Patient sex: M
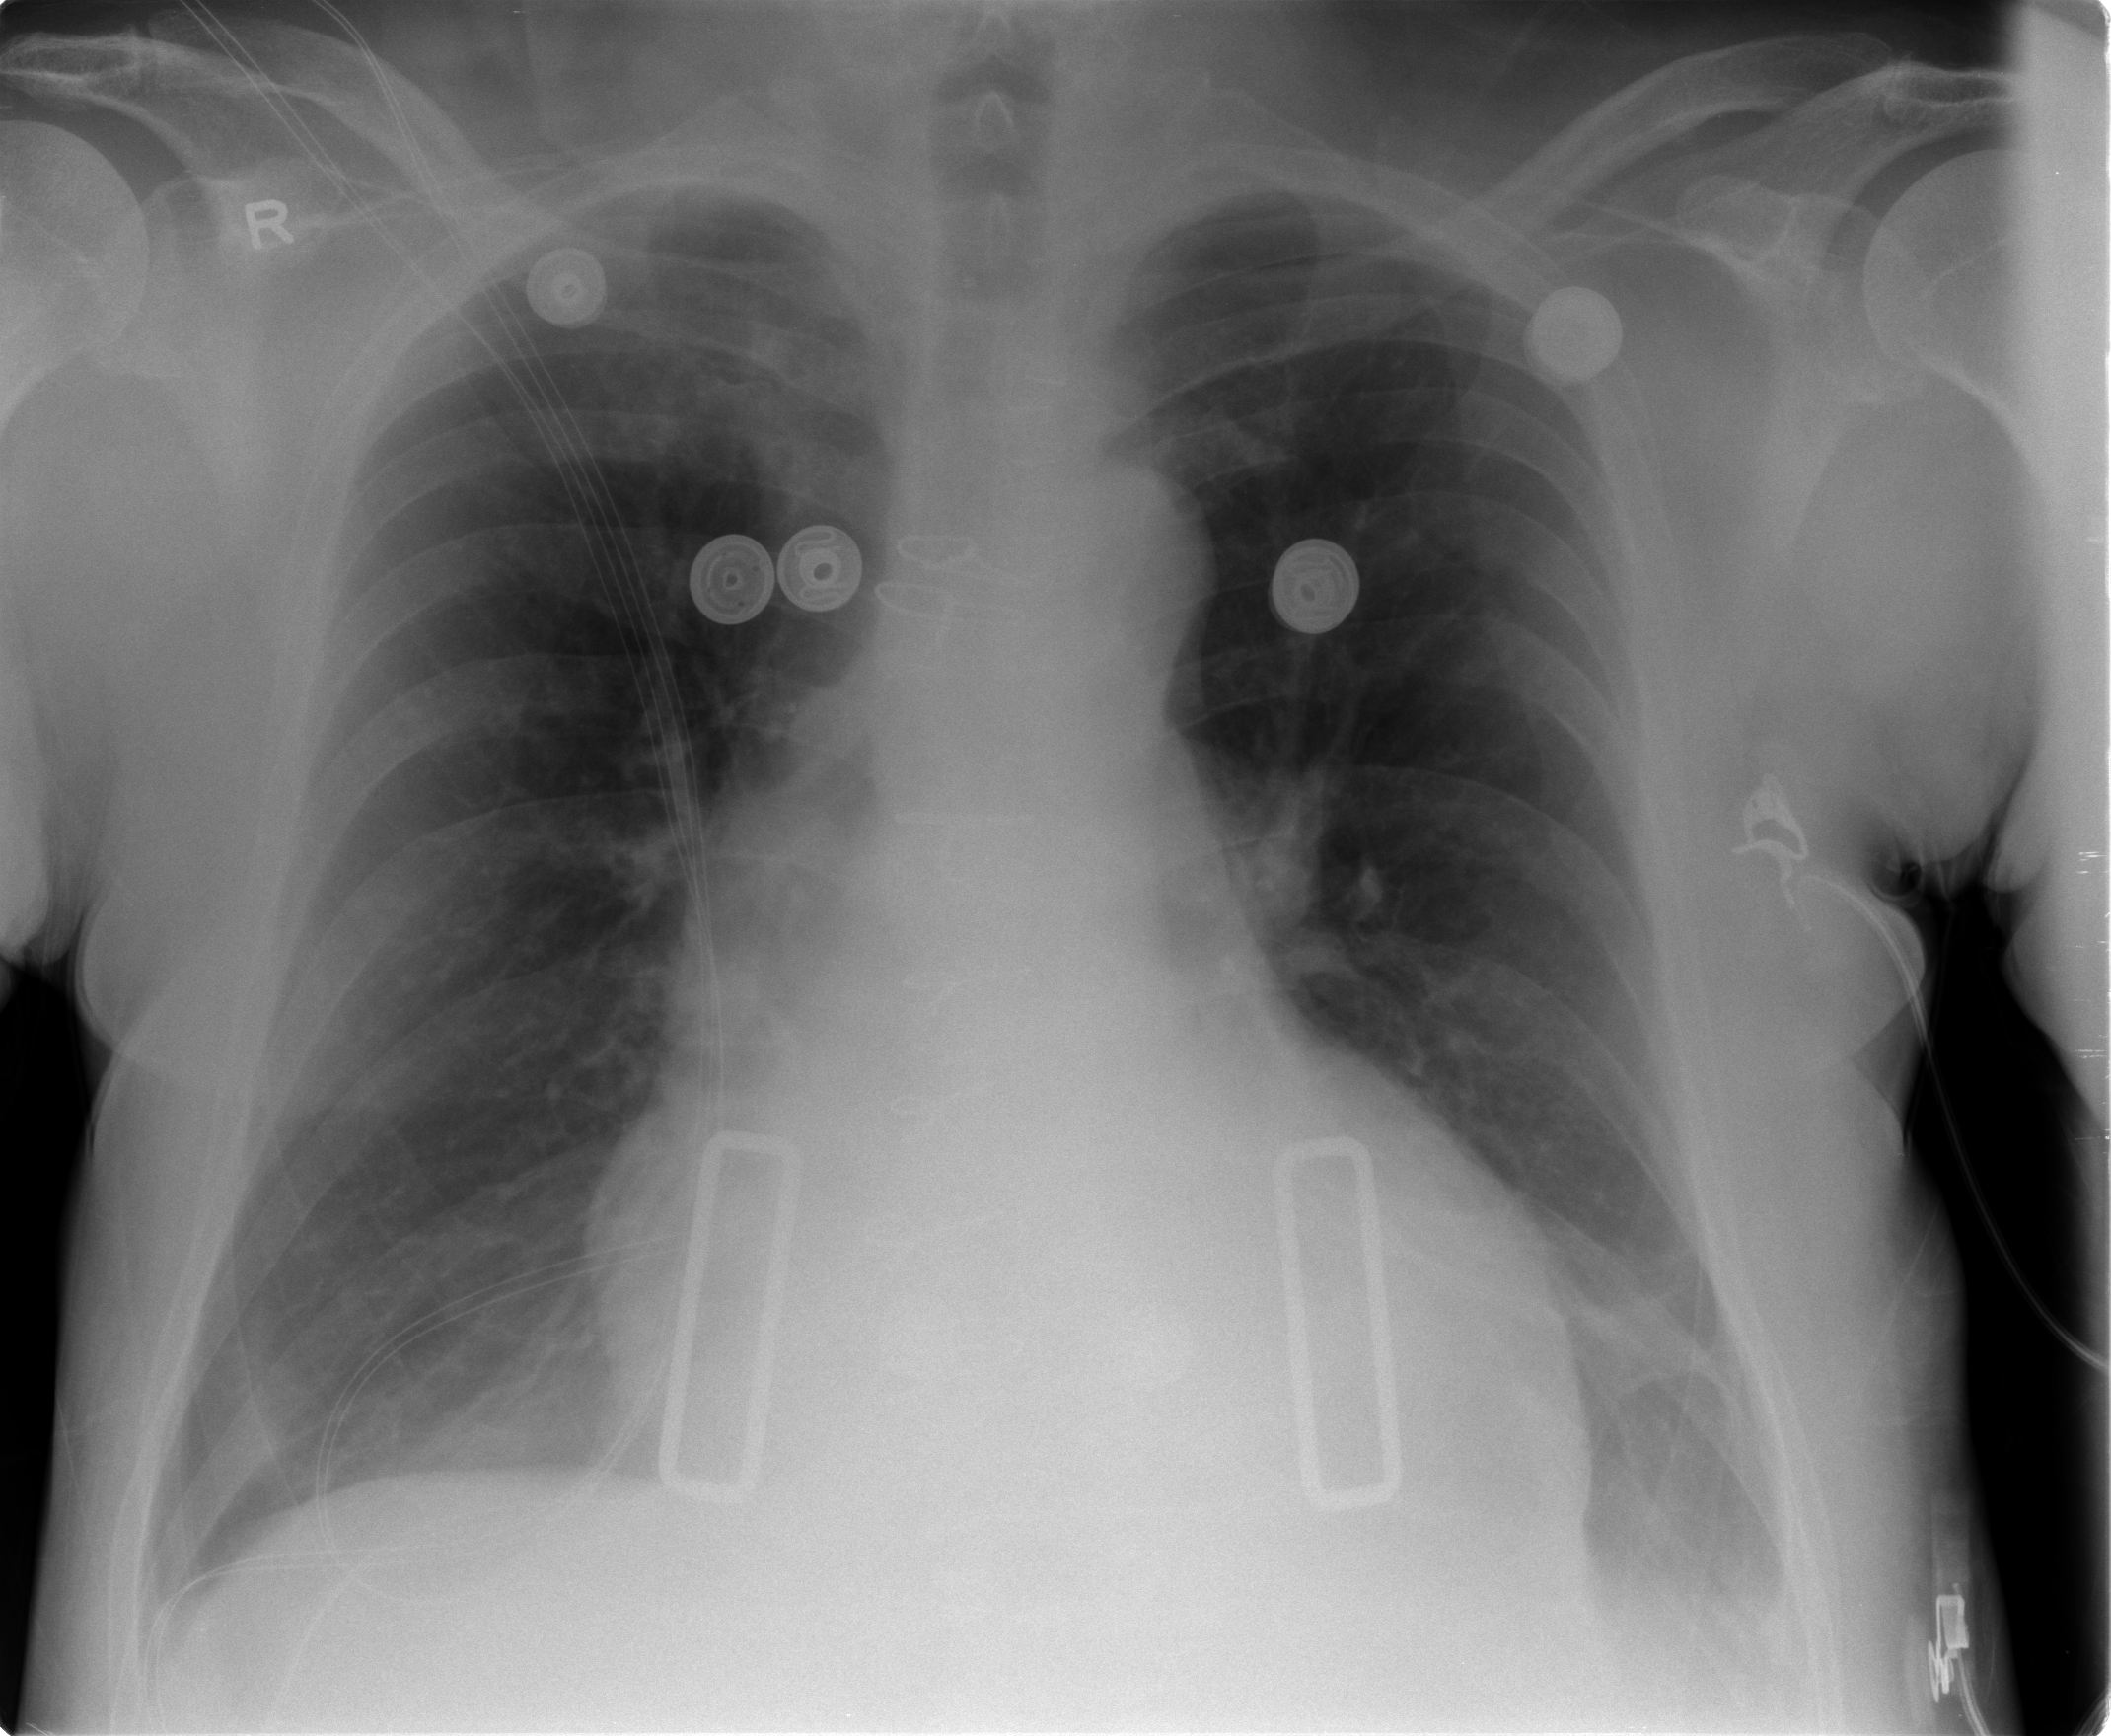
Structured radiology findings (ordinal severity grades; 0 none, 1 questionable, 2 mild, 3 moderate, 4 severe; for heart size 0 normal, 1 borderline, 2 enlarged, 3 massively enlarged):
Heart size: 2
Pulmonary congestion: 0
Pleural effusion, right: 0
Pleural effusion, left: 2
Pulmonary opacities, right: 0
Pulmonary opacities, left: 0
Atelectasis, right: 2
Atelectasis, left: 2